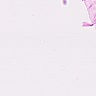
Metastatic tissue present: no